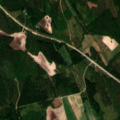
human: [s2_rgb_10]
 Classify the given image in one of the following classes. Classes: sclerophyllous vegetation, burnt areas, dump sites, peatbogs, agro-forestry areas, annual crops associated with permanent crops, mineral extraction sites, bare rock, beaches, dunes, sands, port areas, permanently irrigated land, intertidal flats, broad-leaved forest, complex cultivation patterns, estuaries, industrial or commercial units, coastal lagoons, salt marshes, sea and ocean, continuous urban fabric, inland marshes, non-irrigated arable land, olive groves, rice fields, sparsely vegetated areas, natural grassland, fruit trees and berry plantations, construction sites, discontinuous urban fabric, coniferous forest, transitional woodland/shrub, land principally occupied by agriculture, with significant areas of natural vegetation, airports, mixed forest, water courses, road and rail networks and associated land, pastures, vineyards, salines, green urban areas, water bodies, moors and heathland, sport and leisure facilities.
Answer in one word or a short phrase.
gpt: mixed forest, transitional woodland/shrub